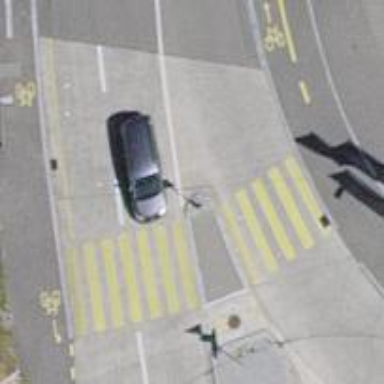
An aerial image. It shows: Footway that serves as traffic island.